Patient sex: F
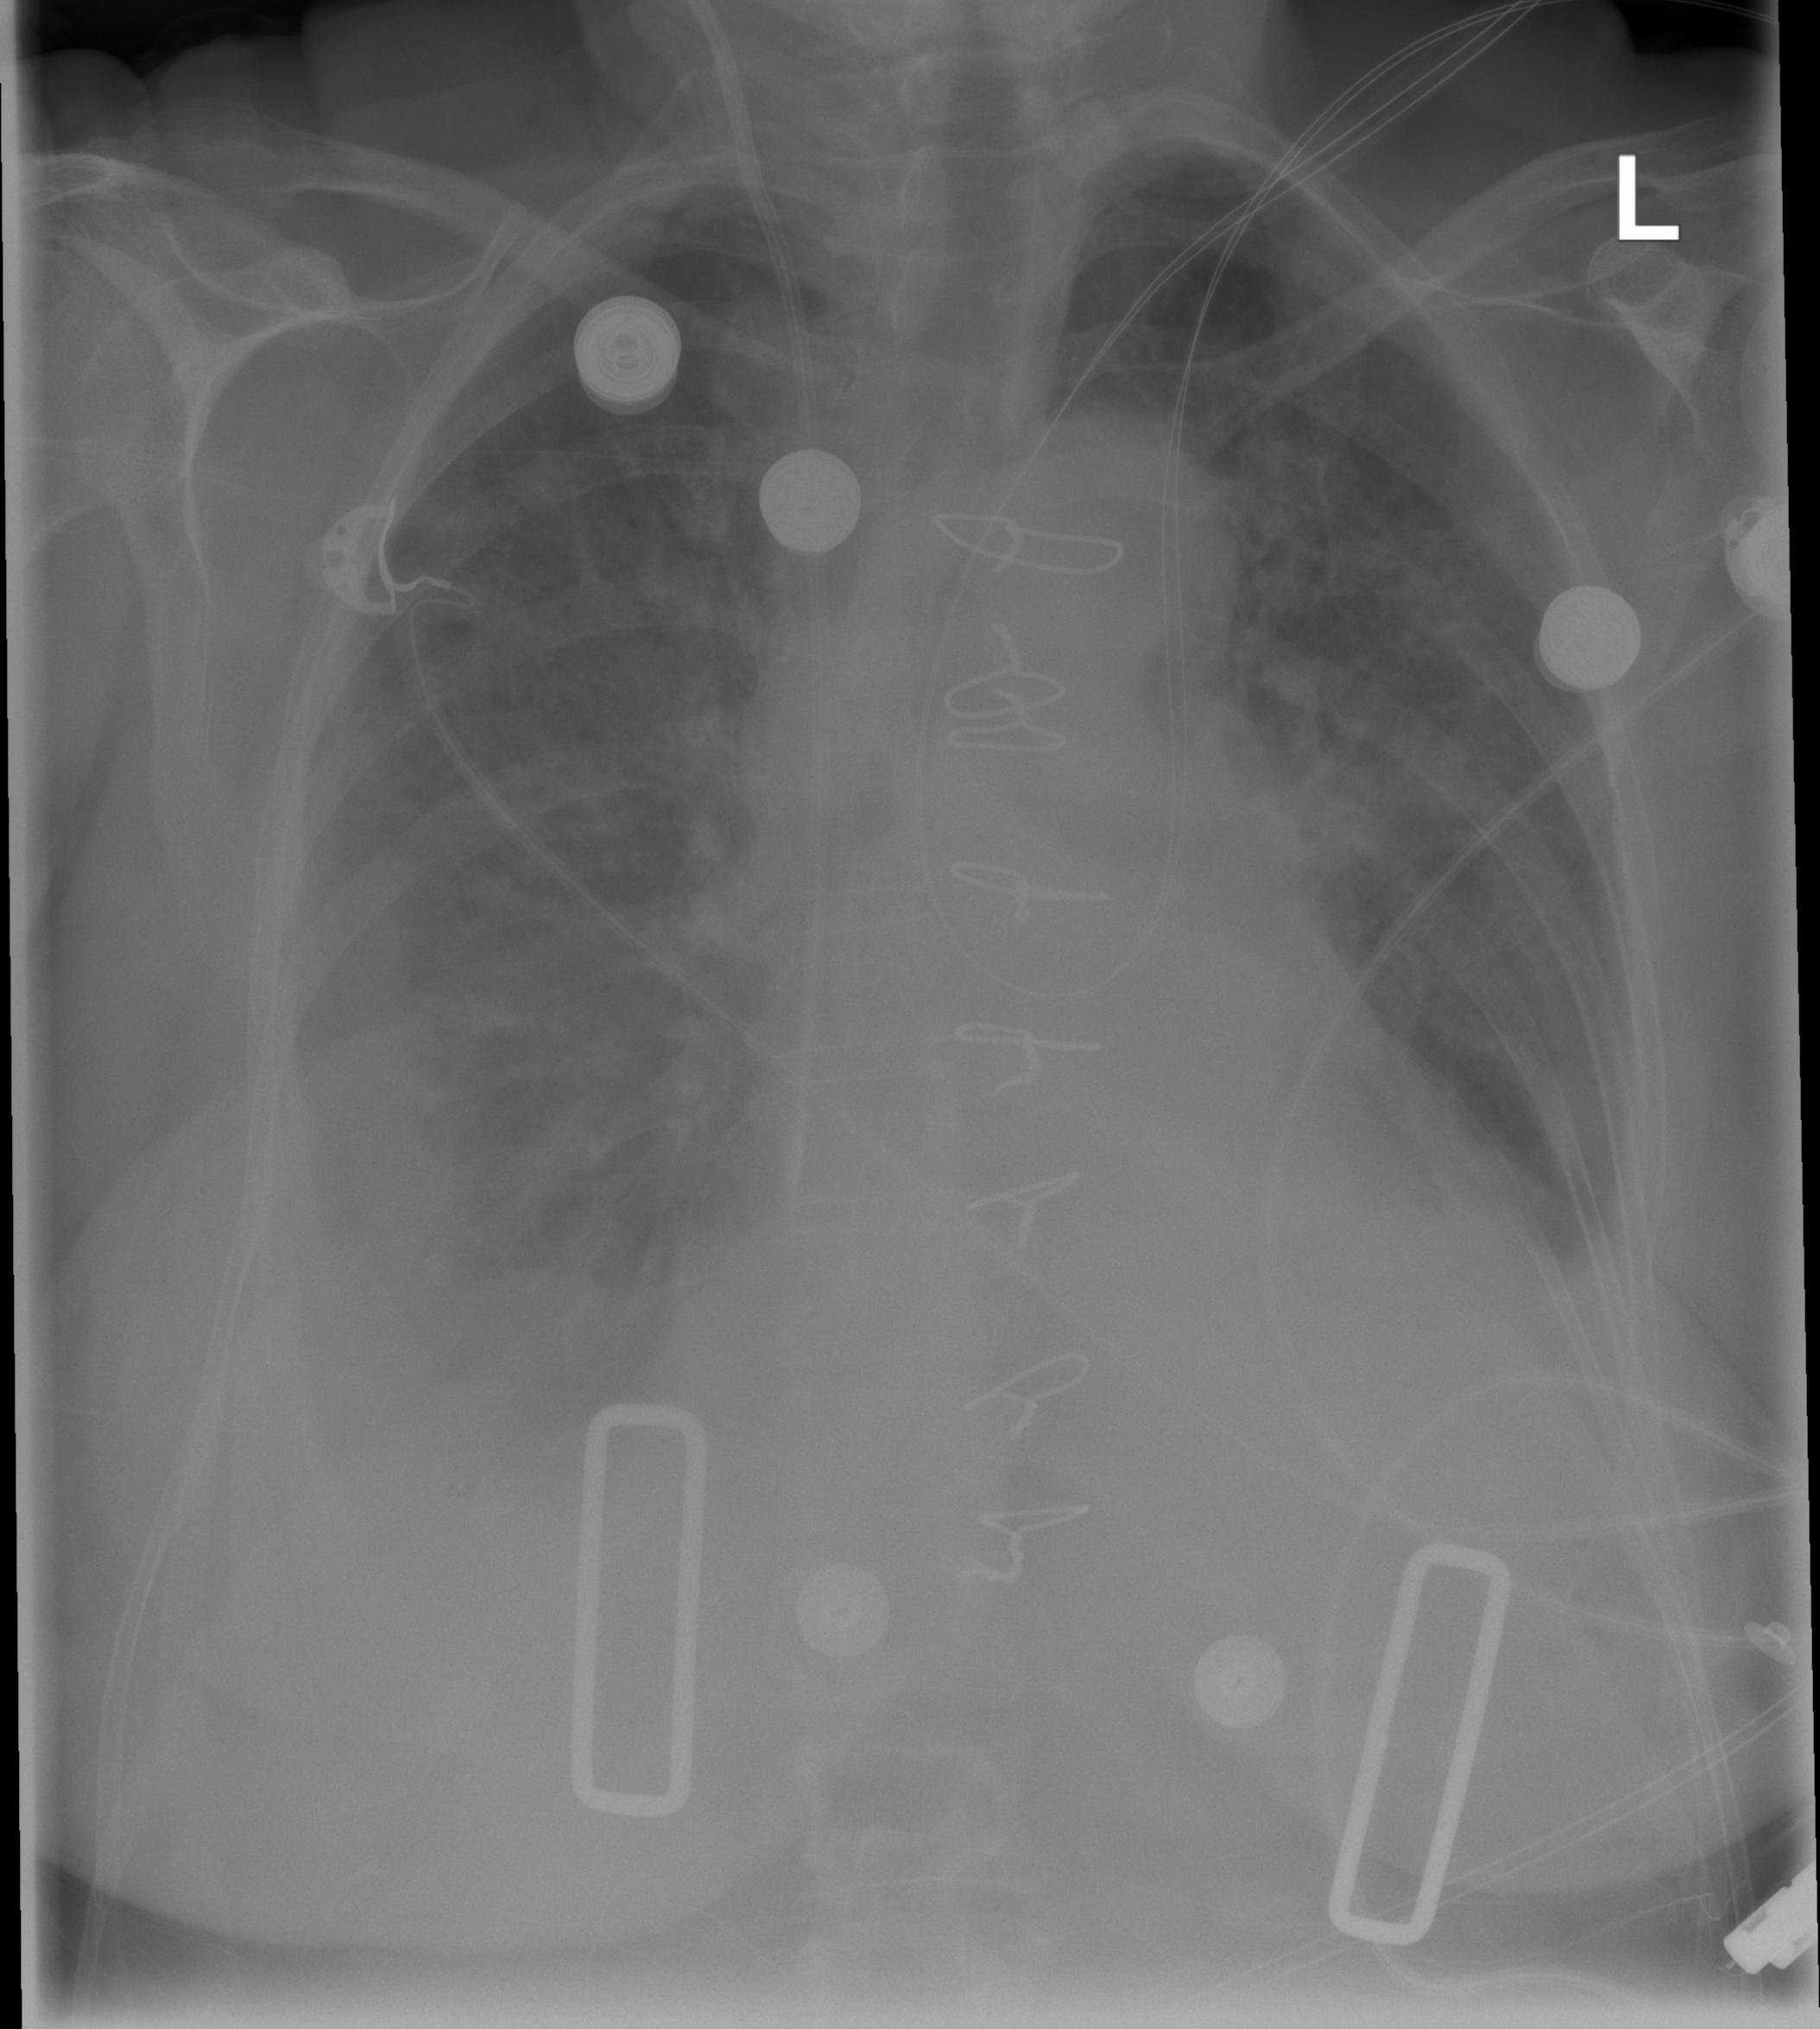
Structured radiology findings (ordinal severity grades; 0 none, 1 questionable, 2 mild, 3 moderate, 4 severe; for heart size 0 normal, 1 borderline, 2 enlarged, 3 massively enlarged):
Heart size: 0
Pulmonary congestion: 0
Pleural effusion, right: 3
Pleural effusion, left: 2
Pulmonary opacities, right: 0
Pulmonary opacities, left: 0
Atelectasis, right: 2
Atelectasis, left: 2